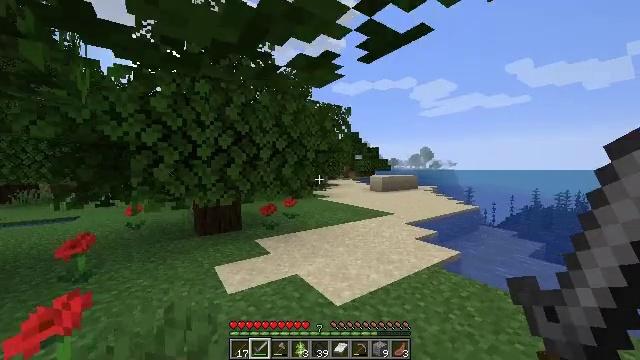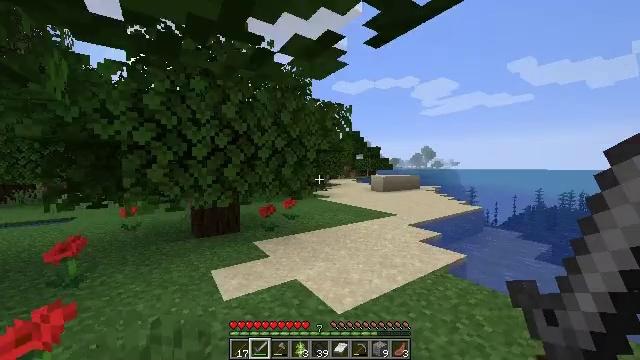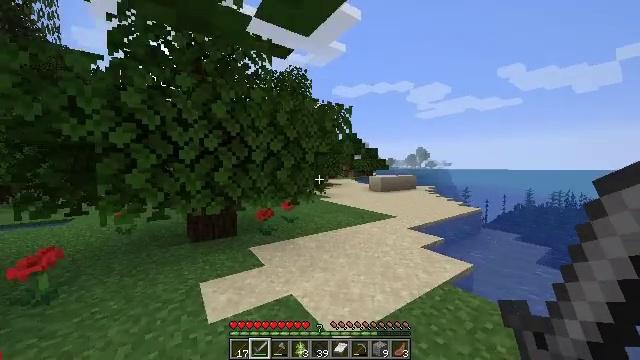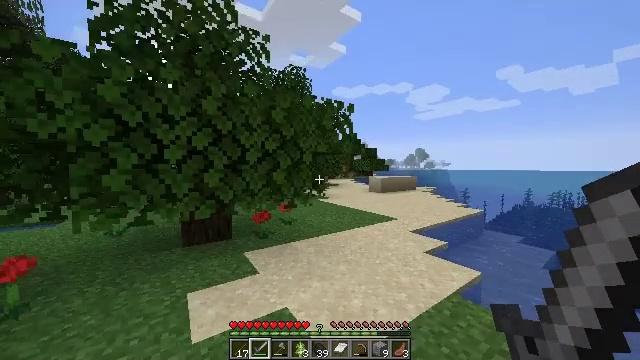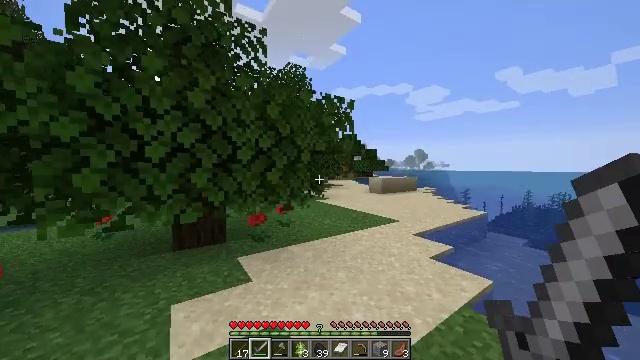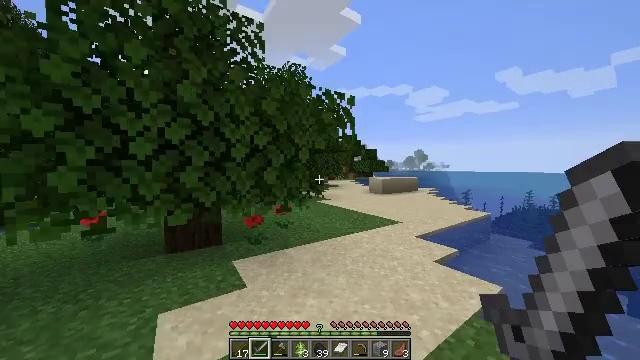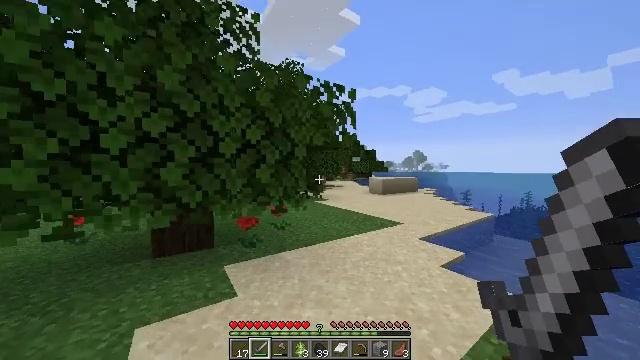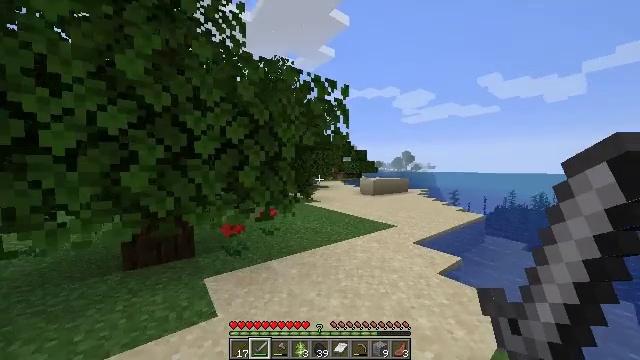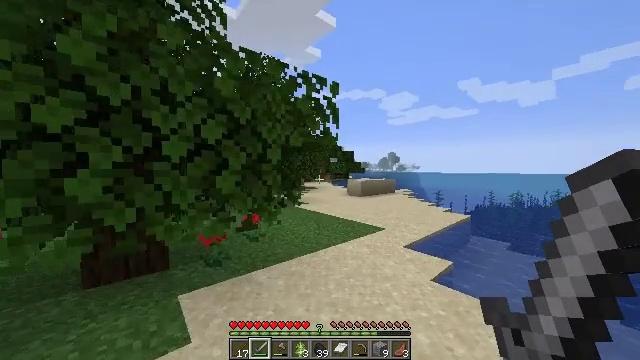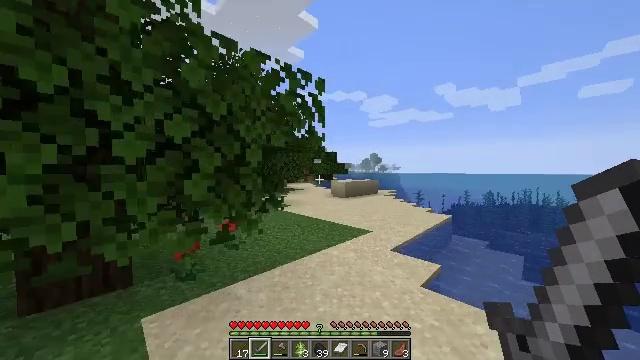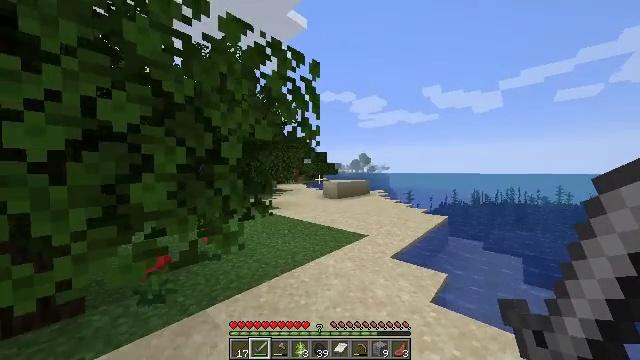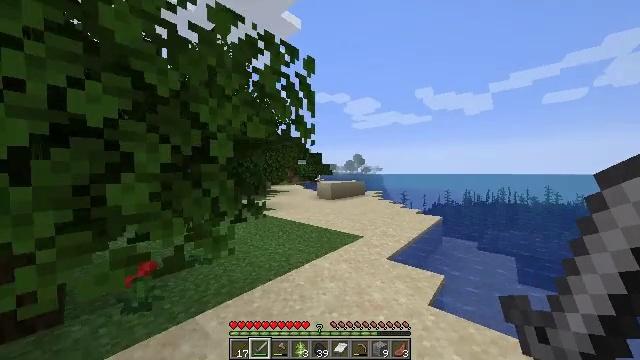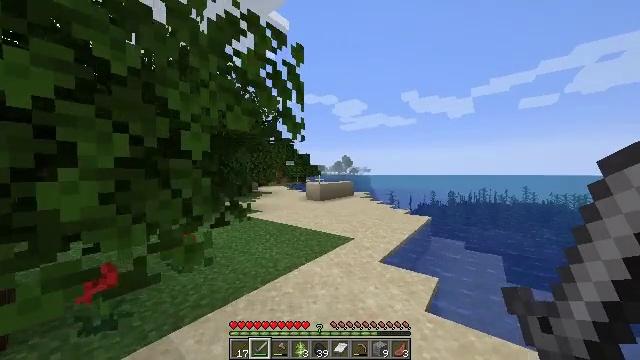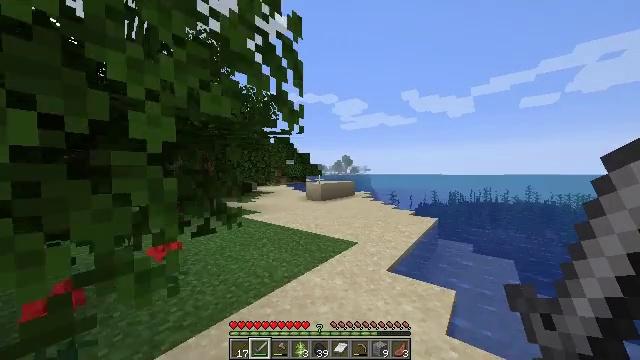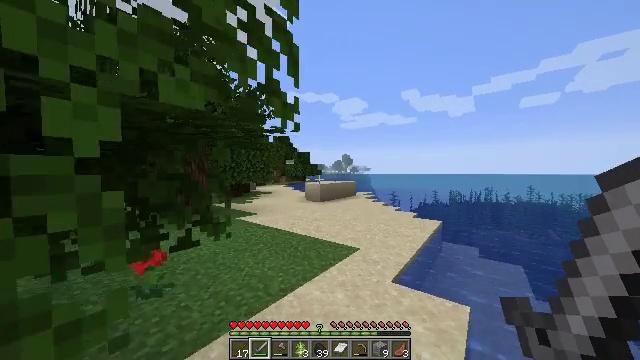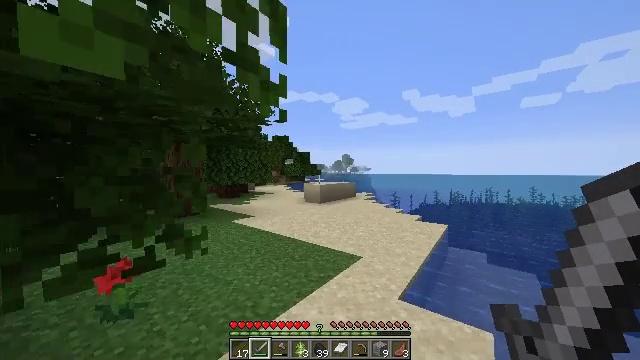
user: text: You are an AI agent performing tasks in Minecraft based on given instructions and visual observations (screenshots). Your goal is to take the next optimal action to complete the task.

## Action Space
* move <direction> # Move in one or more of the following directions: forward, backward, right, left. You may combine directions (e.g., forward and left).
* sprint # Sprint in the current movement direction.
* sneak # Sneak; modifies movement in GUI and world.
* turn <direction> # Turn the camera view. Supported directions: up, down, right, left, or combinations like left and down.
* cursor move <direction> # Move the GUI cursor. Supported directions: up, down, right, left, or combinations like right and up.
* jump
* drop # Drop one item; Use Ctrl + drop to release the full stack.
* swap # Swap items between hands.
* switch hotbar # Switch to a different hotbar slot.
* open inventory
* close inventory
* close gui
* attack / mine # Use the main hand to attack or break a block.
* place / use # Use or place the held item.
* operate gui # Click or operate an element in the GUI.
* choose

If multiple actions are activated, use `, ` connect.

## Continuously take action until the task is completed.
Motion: motion action
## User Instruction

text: Use a pickaxe to gather iron ore.
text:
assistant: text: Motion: move forward, sprint
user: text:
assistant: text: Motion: move forward, sprint
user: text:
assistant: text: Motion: move forward, sprint
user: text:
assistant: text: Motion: move forward, sprint
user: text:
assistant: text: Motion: move forward, sprint
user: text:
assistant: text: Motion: move forward, sprint
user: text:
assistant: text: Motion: move forward, sprint, turn right
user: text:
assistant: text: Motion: move forward, sprint, turn right
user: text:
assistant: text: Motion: move forward, sprint, turn right
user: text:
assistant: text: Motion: move forward, sprint, turn right
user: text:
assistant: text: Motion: move forward, sprint, turn right
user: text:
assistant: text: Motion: move forward, sprint, turn right
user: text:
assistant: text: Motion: move forward, sprint
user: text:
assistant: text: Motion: move forward, sprint
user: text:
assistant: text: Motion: move forward, sprint
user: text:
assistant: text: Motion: move forward, sprint
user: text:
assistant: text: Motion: move forward, sprint
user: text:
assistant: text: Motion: move forward, sprint
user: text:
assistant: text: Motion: move forward, sprint
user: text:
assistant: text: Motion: move forward, sprint
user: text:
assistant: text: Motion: move forward, sprint
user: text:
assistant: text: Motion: move forward, sprint
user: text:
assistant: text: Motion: move forward, sprint
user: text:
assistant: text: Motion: move forward, sprint
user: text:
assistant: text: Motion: move forward, sprint
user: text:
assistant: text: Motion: move forward, sprint
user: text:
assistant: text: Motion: move forward, sprint
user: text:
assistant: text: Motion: move forward, sprint, turn left
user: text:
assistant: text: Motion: move forward, sprint, turn left
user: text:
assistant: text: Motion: move forward, sprint, turn left